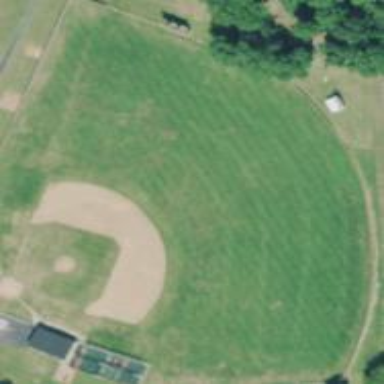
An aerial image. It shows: Baseball pitch for leisure land activities.